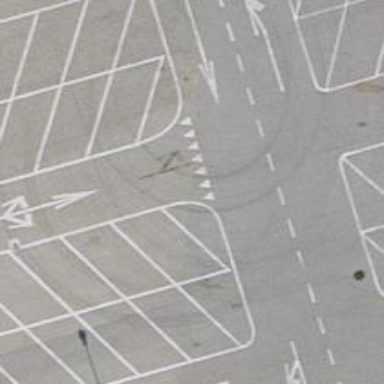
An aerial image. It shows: Road serving as parking aisle.